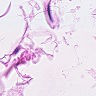
Metastatic tissue present: no